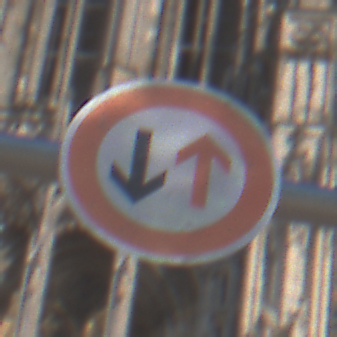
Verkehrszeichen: VorrangDesGegenverkehrs
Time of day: MorningAfternoon
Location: Outdoor (Urban)
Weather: Clear
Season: NotSpecified
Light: Natural